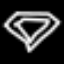
Label: diamond